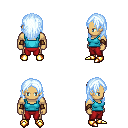
a pixel art fantasy rpg character, male body template, human, tanned skin, teal pirate shirt, red pants, white cyan long hairstyle, cloth bracers, gold boots, four views (front, back, left, right), 2x2 character sprite sheet, small pixel art, hard edges, no anti-aliasing